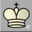
Piece: wK